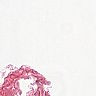
Metastatic tissue present: no